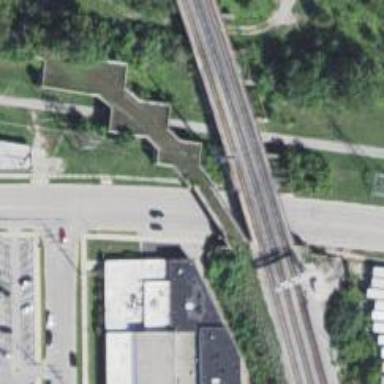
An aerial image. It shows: Railway bridge over siding rail service.